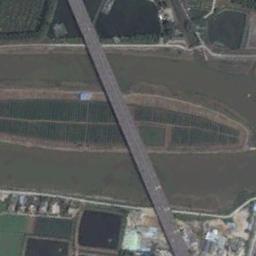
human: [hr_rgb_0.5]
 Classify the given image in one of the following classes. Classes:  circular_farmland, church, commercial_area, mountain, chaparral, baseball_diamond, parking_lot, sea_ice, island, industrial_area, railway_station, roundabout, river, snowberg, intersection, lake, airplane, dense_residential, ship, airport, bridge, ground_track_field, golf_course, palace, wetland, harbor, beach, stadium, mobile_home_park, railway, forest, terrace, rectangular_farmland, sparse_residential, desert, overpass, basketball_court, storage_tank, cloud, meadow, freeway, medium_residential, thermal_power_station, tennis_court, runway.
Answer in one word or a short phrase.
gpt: bridge